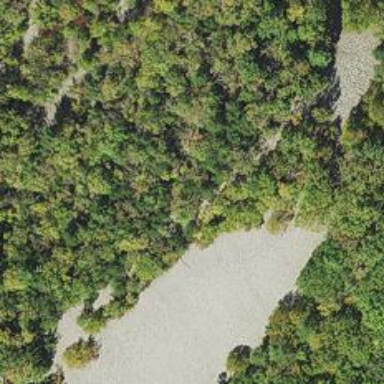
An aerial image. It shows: Natural scree.